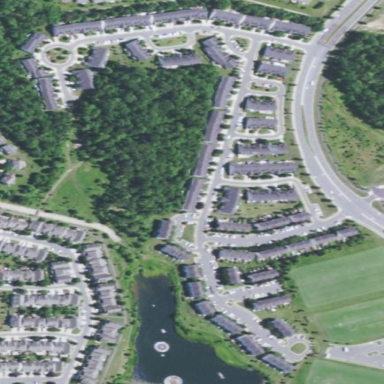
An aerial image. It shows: Residential area with grassy landcover. The surface is covered with lush green grass.